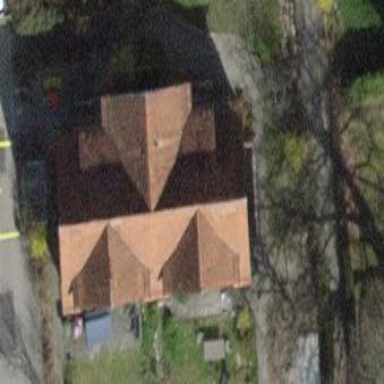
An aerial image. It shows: Semidetached house.